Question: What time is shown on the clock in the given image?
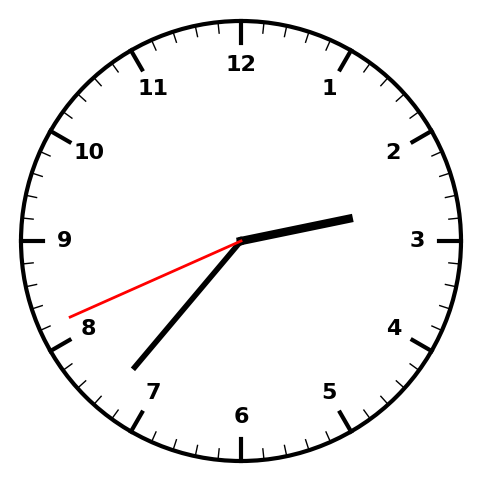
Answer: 02:36:41